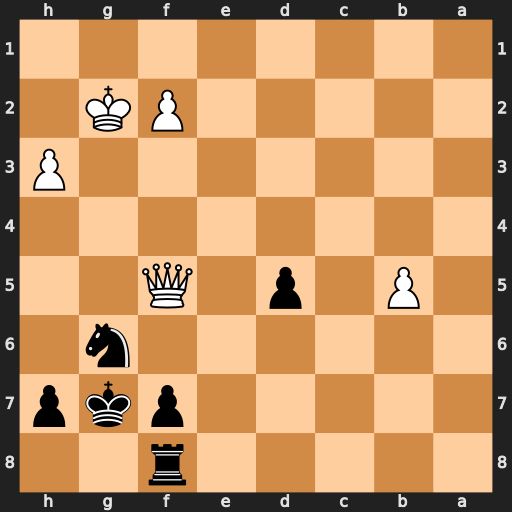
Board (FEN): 5r2/5pkp/6n1/1P1p1Q2/8/7P/5PK1/8
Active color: b
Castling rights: -
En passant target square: -
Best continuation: Nh4+ Kf1 Nxf5